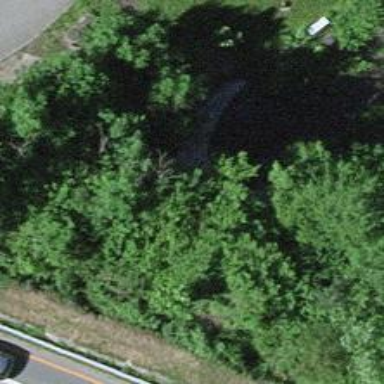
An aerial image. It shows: Tunnel.